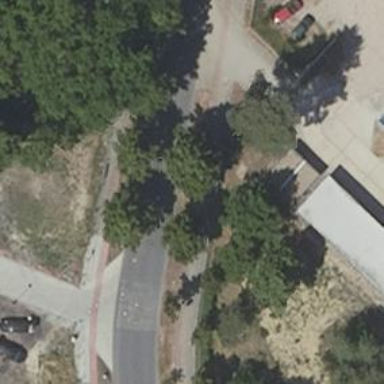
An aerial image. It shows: Unclassified road with asphalt surface and cycle track on both sides.